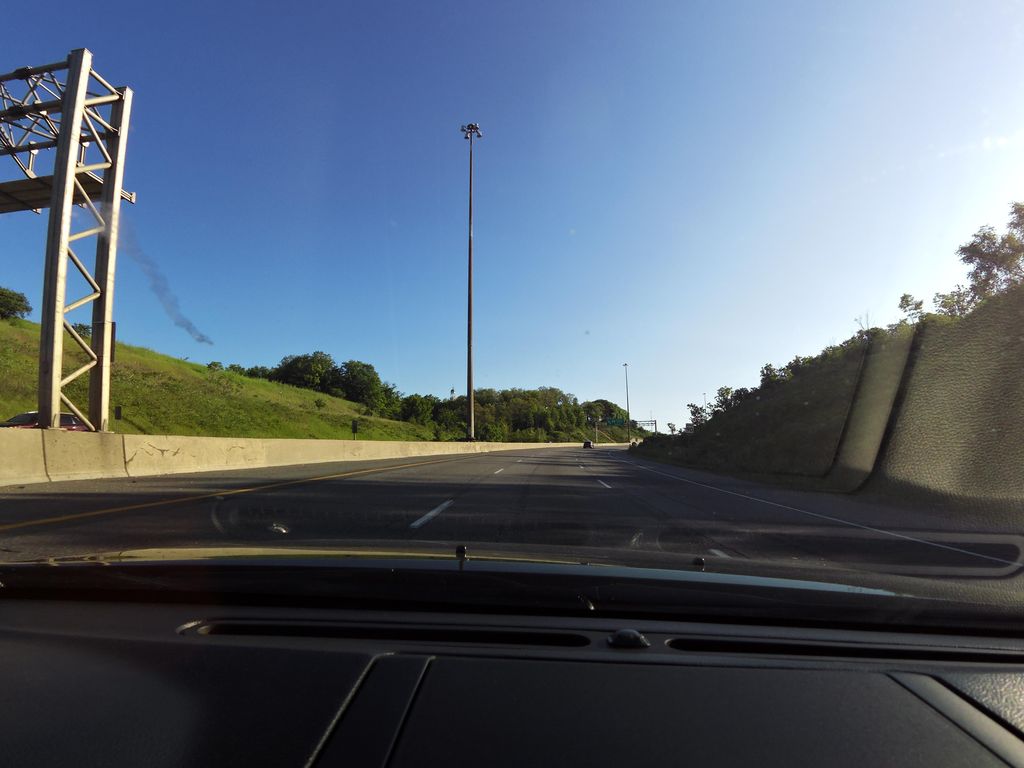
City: hamilton